Три одинаковых маленьких шарика массой $m$ закреплены в вершинах $A$, $B$ и $C$ T-образного каркаса из лёгких жёстких стержней, как показано на рисунке, и $AD = BD = CD = a$, $AD \perp DC$. Шарики можно рассматривать как материальные точки. Система находится на горизонтальном столе, причём шарики касаются стола, а каркас нет. Коэффициенты трения покоя и скольжения между столом и шариками равны между собой и равны $\mu$, силы, действующие на на систему, равны по модулю, противоположны по направлению и приложены на расстояниях $\frac{a}{4}$ и $\frac{3a}{4}$ от точки $A$ к стержню $AD$.
Покажите, что при таком воздействии на систему при выходе её из состояния покоя силы трения между шариками и столом достигают своего максимально возможного значения.
Если система может вращаться вокруг точки $G$, лежащей на стержне $AD$, найдите расстояние $x=AG$ такое, чтобы сила $F$, необходимая для вывода системы из состояния покоя, была минимальна, и найдите эту силу.
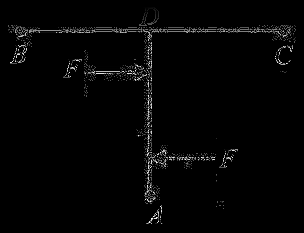
Покажите, что при таком воздействии на систему при выходе её из состояния покоя силы трения между шариками и столом достигают своего максимально возможного значения.
Решение: Максимальная сила трения покоя между столом и шариком равна $f_{max}=\mu mg$, при этом из симметрии системы ясно, что $f_B = f_C$. Тогда для выхода системы из состояния покоя возможны два случая: 1) $f_B = f_C = f_{max}$, тогда несложно показать, что $f_A = \sqrt2 f_{max} \geq f_{max}$; 2) $f_A = f_{max}$, тогда несложно показать, что $f_B = f_C = \sqrt{2 + \sqrt2} \mu mg \geq f_{max}$.

Если система может вращаться вокруг точки $G$, лежащей на стержне $AD$, найдите расстояние $x=AG$ такое, чтобы сила $F$, необходимая для вывода системы из состояния покоя, была минимальна, и найдите эту силу.
Ответ: \[x = \frac{a}{\sqrt3},\ F = 2 \left( \sqrt3 + 1 \right) \mu mg.\]
Темы:
T, Механика, Статика, Китайские